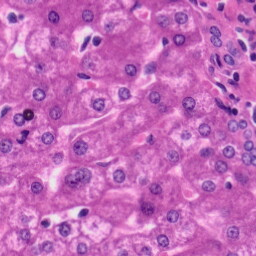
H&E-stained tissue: Liver